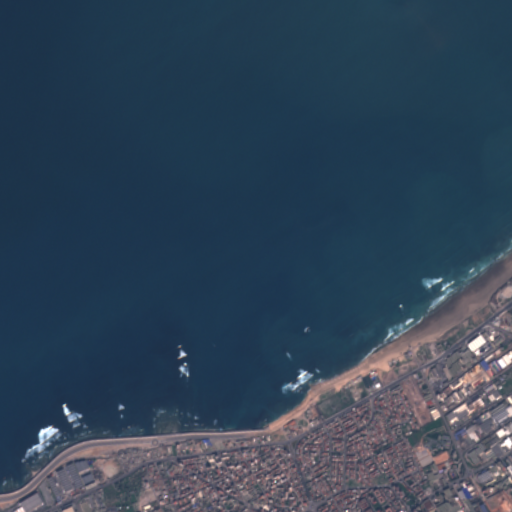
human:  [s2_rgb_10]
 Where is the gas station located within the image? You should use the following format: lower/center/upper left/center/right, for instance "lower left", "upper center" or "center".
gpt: The gas station is located in the lower right of the image.
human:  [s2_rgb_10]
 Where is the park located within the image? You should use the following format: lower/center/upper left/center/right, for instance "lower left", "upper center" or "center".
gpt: The park is located in the lower center of the image.
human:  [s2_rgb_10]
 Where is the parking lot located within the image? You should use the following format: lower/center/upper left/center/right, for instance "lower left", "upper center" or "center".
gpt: The parking lot is located in the lower center of the image.
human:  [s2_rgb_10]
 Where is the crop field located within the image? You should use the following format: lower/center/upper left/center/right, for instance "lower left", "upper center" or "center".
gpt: There is no crop field in the image.